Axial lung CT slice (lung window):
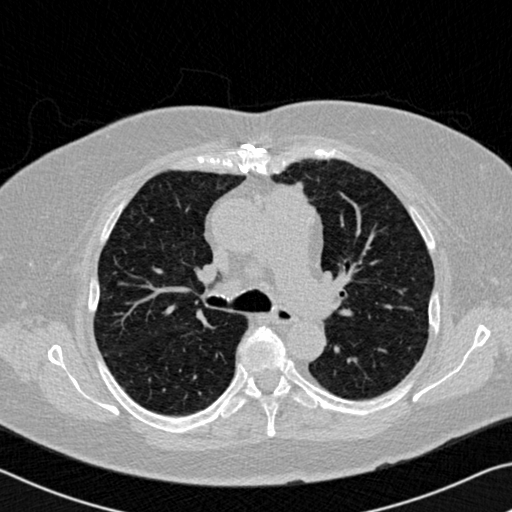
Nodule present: no